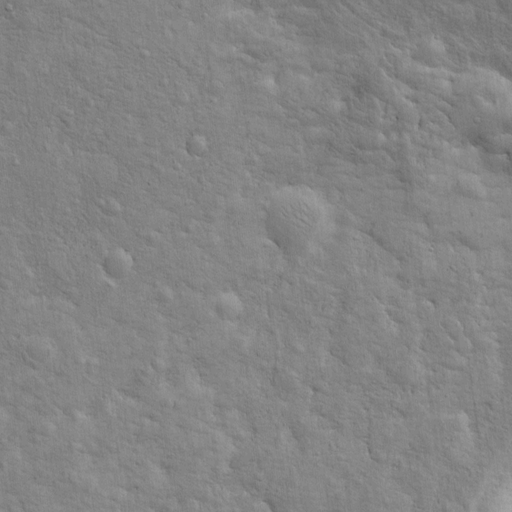
Objects detected: cone